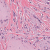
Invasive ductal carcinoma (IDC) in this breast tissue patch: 1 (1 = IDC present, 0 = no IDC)